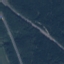
Land use / land cover: Highway